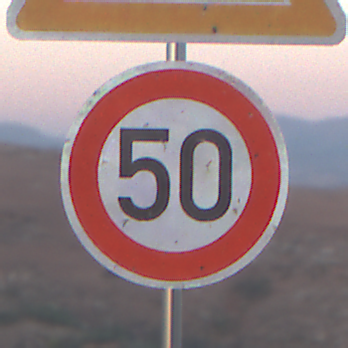
Verkehrszeichen: Geschwindigkeit50
Zusatzzeichen oben: SteinschlagLinks
Umgebung: Outdoor, Nature
Tageszeit: SunriseSunset
Wetter: Clear
Licht: Natural
Jahreszeit: NotSpecified
Kontrast: LowContrast